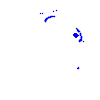
Particle: electron